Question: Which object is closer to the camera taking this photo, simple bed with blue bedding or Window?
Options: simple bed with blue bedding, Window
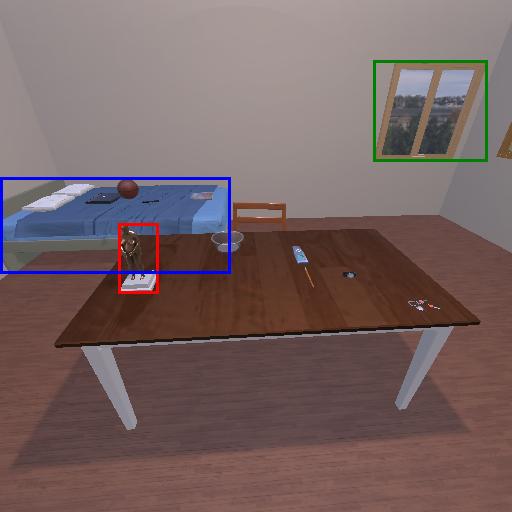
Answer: simple bed with blue bedding